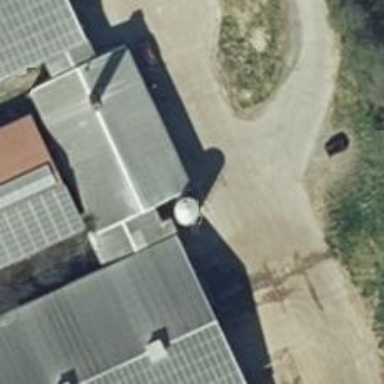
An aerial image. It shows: Storage tank used for storing crops.